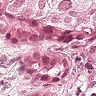
Metastatic tissue present: yes